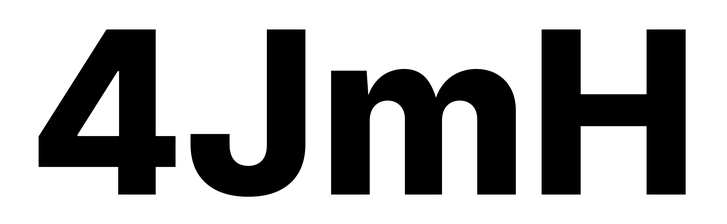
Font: Inter_ExtraBold